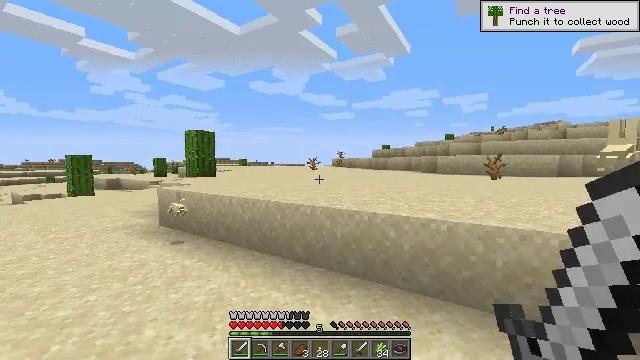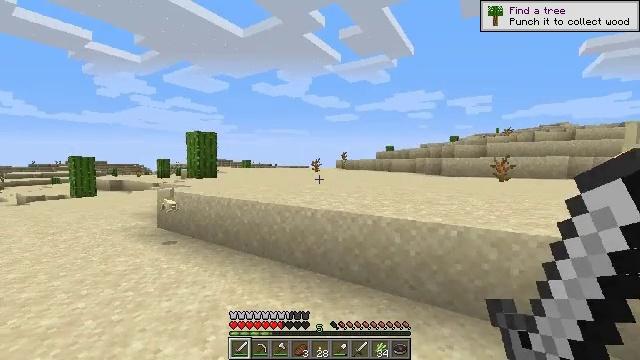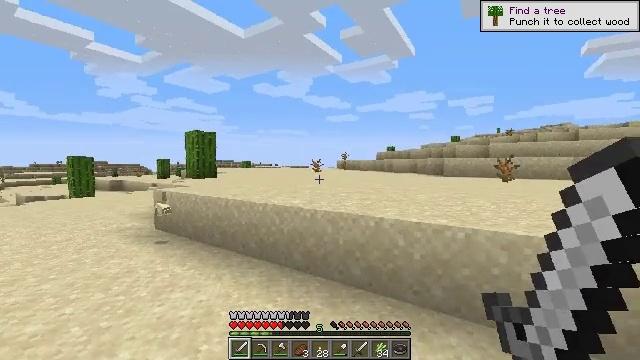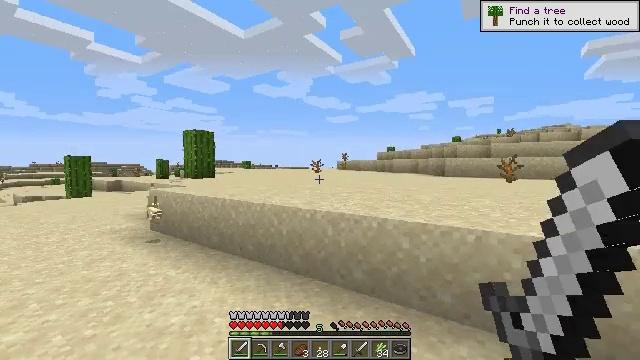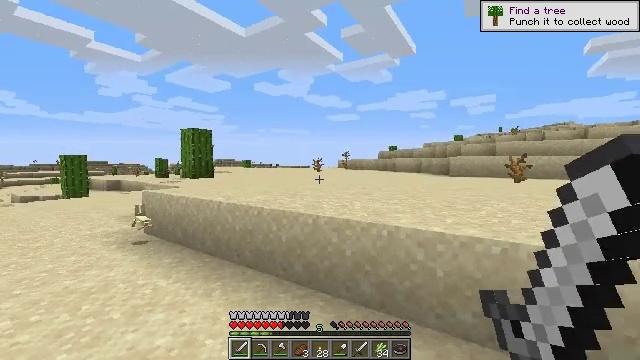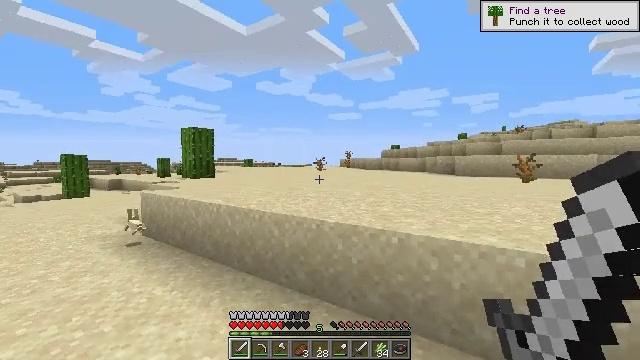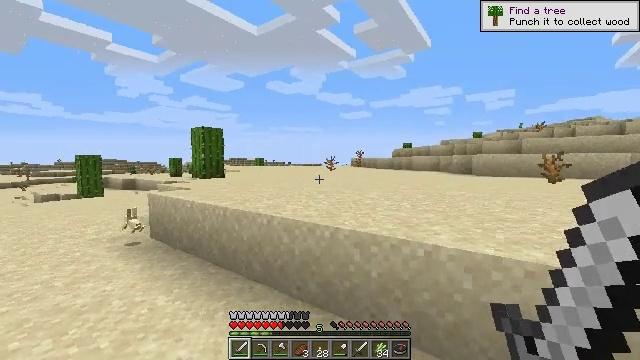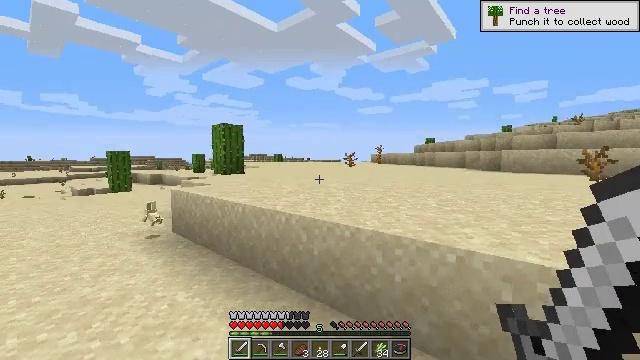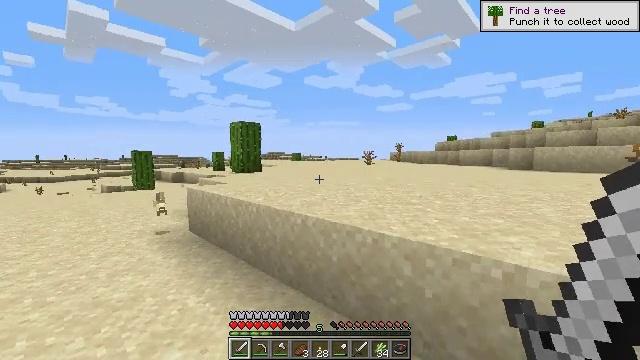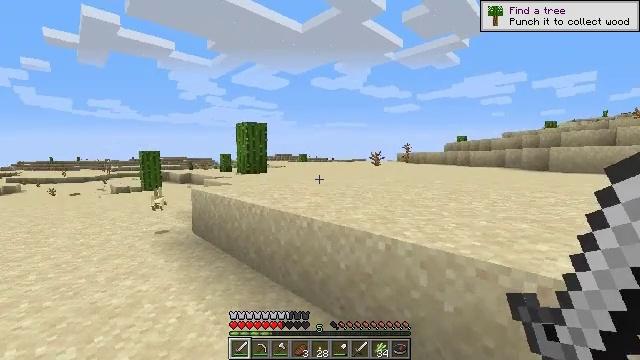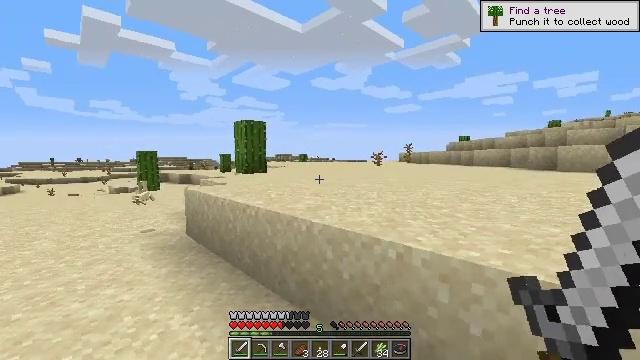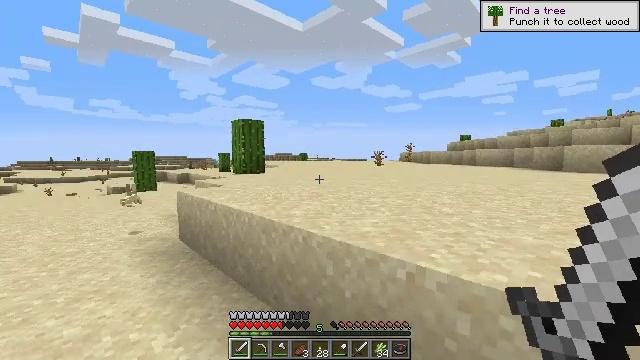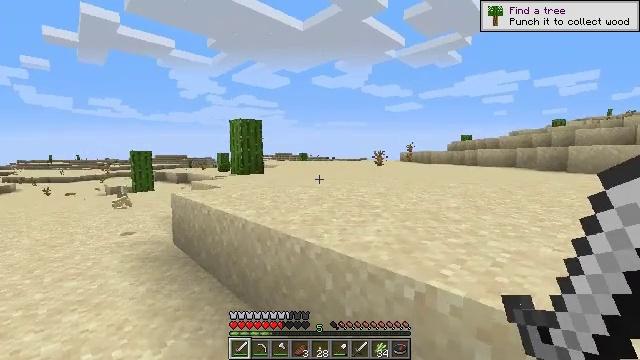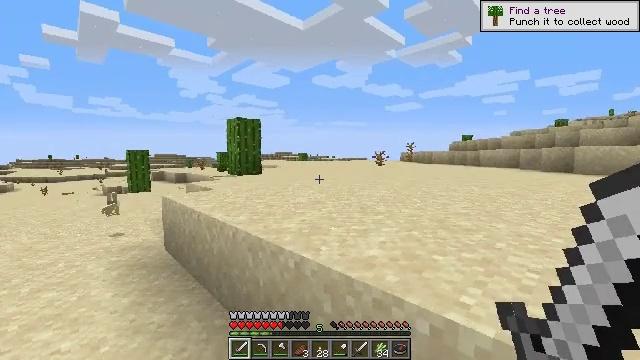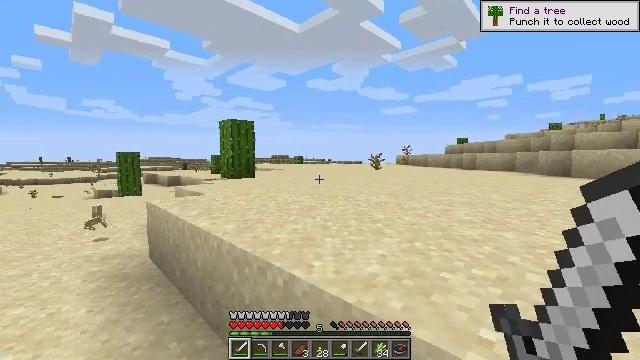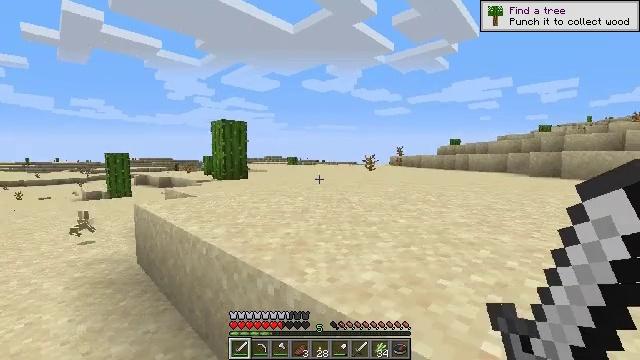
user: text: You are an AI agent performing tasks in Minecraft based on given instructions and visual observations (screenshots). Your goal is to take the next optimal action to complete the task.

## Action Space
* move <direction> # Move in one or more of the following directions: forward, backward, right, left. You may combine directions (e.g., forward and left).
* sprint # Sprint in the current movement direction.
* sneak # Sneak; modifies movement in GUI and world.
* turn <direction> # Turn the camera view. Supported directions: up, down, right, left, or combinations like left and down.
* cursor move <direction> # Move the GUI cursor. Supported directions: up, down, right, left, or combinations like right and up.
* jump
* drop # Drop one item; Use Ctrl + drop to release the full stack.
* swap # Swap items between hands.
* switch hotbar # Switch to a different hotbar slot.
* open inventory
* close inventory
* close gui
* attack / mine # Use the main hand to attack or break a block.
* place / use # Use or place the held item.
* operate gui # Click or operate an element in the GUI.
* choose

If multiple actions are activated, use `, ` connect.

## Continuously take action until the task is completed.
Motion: motion action
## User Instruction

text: Mine the dead bush in the desert.
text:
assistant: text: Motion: move forward
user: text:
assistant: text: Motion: move forward
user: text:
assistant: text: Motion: move forward
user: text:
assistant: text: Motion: move forward
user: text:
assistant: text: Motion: move forward
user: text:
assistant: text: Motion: move forward, turn left
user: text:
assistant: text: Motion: move forward, turn left
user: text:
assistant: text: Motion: move forward, turn left
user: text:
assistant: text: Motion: move forward, turn left
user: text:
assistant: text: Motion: move forward
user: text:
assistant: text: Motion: move forward
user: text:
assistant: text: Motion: move forward
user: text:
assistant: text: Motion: move forward
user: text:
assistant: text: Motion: move forward
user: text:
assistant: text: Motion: move forward, turn right, jump
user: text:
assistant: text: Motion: move forward, jump
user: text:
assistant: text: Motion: move forward, jump
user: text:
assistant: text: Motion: move forward, jump
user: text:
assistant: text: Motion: move forward
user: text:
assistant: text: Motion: move forward
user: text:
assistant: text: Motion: move forward
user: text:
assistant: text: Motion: move forward
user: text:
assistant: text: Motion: move forward
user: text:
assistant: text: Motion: move forward
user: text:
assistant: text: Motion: move forward
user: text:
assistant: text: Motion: move forward
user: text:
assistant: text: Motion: move forward
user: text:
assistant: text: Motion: move forward
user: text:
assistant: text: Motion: move forward
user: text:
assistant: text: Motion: move forward